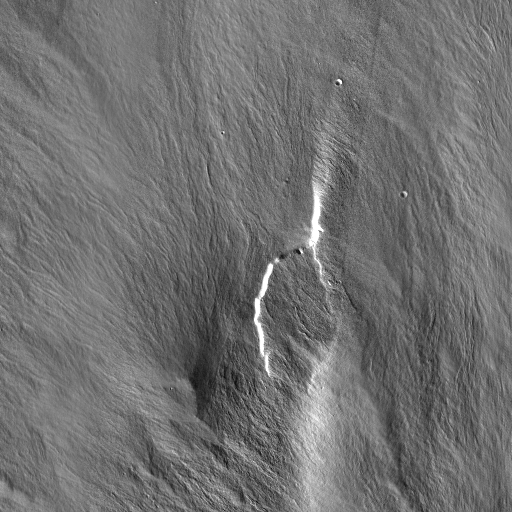
Crater classes present: Background, Other